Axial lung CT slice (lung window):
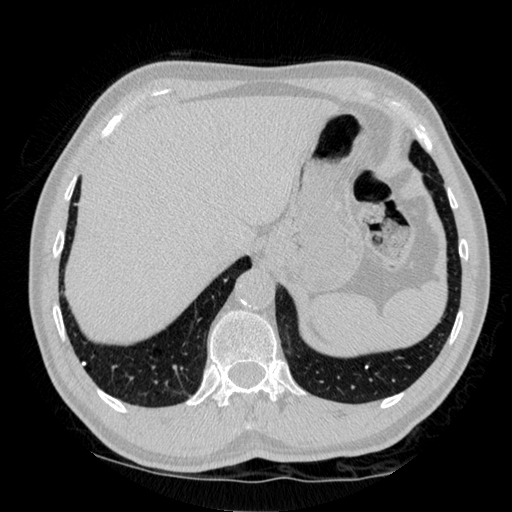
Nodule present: no